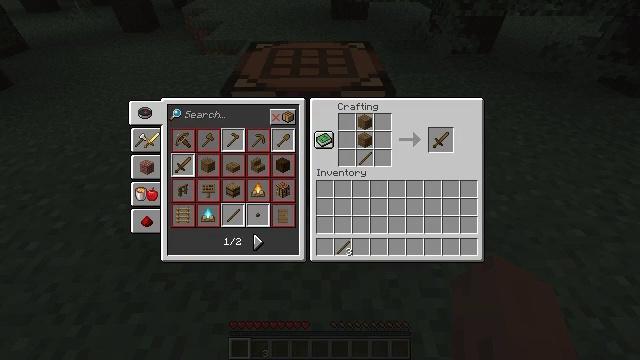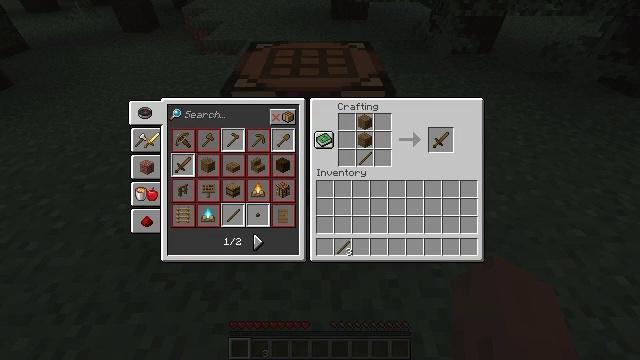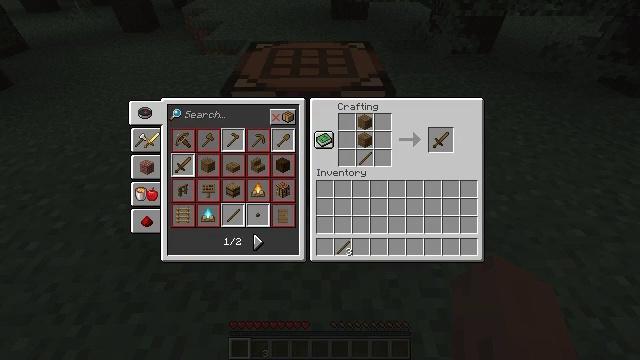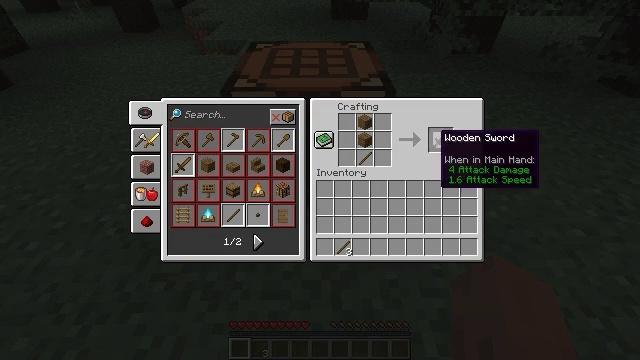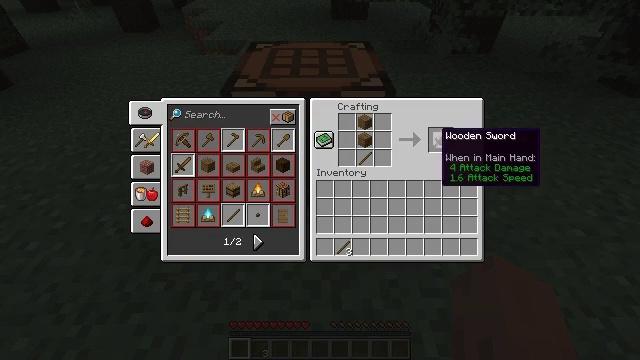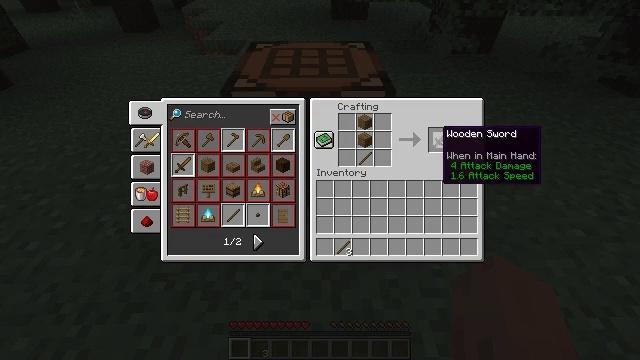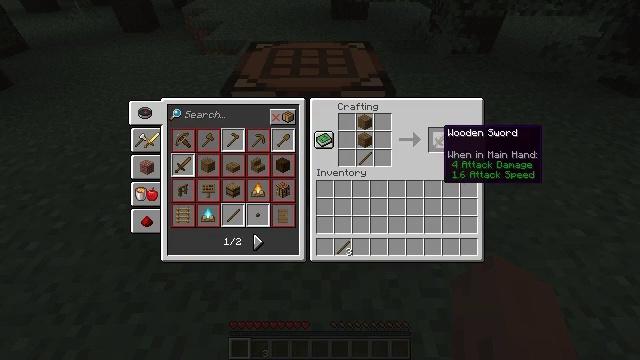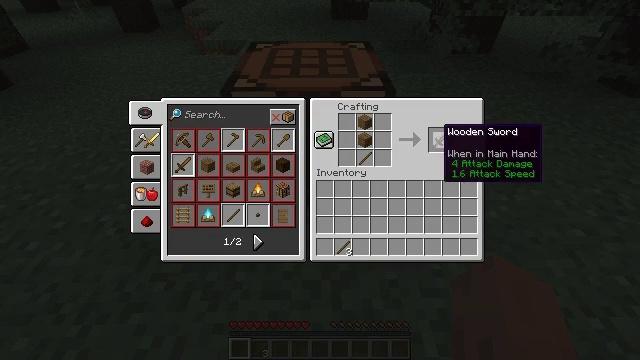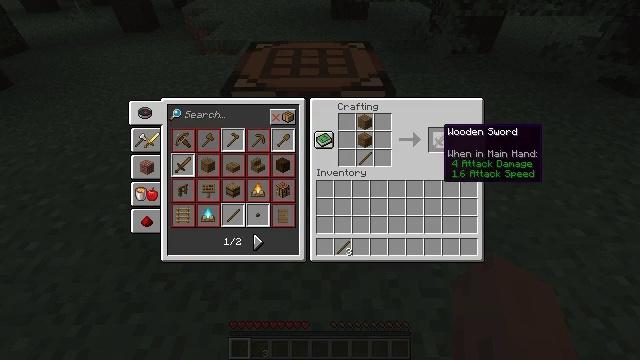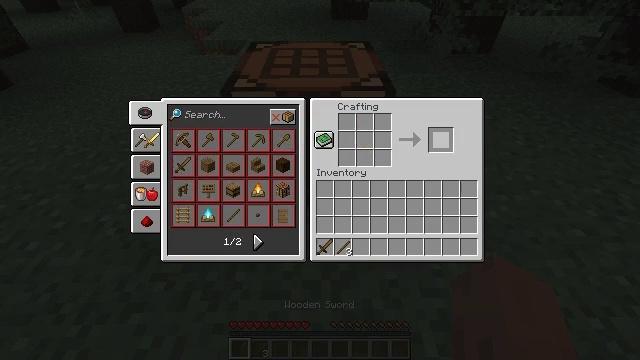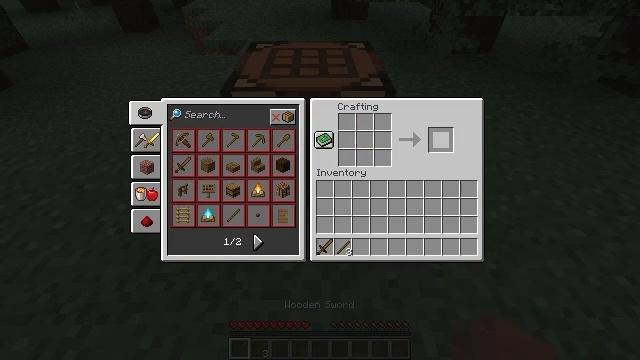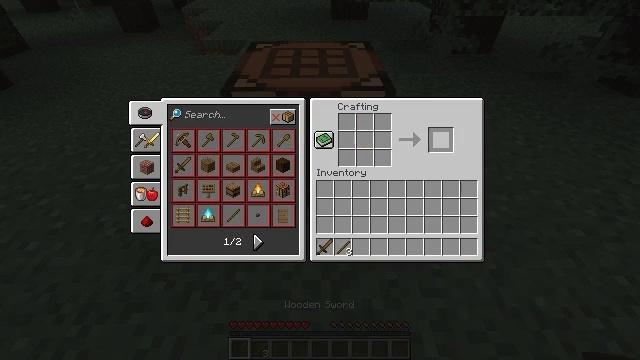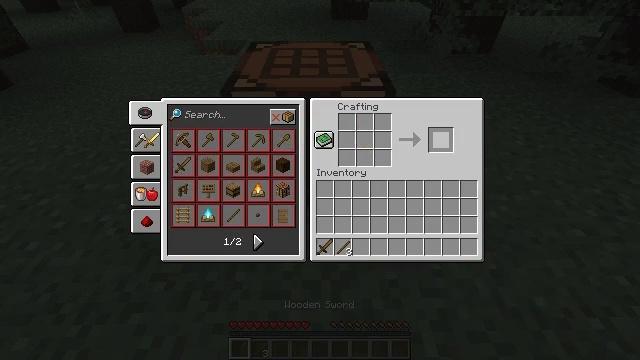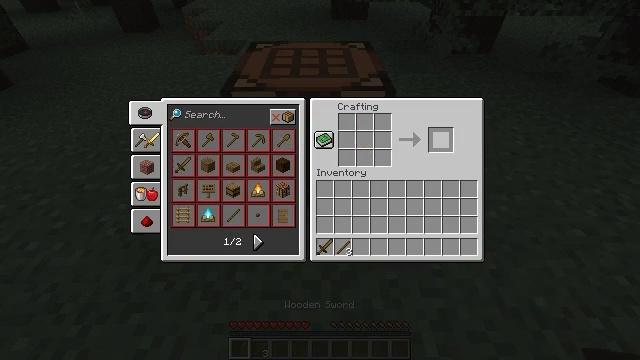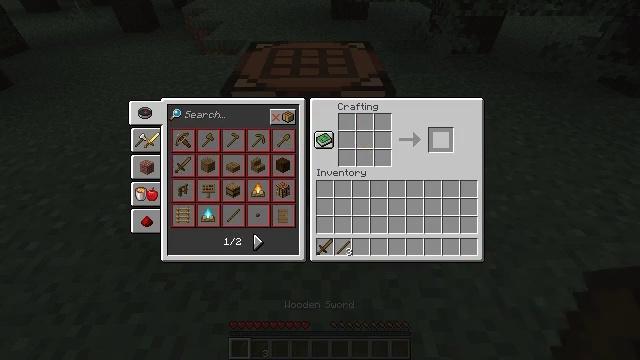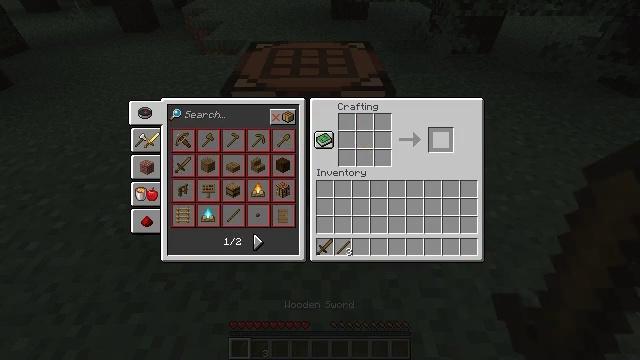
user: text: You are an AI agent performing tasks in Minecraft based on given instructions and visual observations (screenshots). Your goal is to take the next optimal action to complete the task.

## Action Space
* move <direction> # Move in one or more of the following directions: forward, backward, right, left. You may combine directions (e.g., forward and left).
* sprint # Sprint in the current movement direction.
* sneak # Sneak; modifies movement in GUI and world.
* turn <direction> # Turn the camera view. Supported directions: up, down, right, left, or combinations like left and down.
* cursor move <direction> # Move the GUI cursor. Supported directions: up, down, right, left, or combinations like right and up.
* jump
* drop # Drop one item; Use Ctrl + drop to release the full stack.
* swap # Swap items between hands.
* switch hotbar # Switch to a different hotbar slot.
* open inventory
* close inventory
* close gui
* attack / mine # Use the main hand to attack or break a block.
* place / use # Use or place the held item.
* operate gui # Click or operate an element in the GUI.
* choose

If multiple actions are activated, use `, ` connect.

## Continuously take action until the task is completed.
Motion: motion action
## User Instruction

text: Put planks and a stick in the crafting grid to create a wooden sword.
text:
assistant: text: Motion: no_op
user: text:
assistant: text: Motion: no_op
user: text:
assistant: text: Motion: no_op
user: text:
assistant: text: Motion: no_op
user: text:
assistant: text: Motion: no_op
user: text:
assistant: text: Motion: no_op
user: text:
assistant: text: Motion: no_op
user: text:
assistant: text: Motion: no_op
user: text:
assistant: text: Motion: switch to hotbar 1
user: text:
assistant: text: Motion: switch to hotbar 1
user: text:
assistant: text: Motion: switch to hotbar 1
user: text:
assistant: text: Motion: no_op
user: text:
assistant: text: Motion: no_op
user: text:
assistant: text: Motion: no_op
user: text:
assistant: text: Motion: no_op
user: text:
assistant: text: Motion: no_op
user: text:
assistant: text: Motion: no_op
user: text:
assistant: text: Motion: no_op
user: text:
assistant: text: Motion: no_op
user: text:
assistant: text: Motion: no_op
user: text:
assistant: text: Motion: open inventory
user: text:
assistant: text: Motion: open inventory
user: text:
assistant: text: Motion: open inventory
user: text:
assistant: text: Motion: open inventory
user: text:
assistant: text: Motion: no_op
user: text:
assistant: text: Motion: no_op
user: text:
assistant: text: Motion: no_op
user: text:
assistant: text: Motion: no_op
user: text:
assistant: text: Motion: no_op
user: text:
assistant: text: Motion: no_op